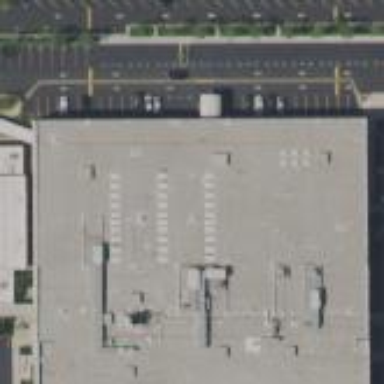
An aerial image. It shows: Office building.